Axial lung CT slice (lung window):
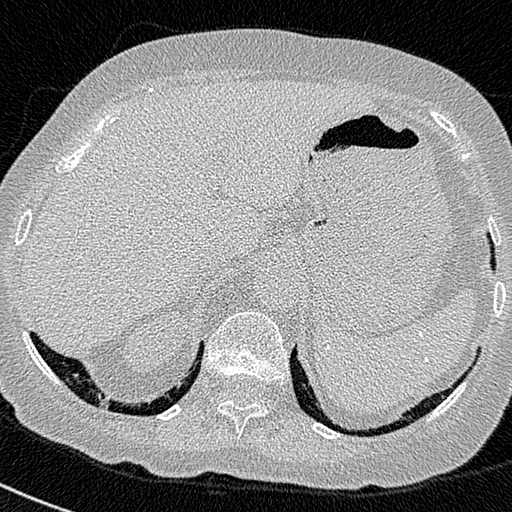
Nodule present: no